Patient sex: M
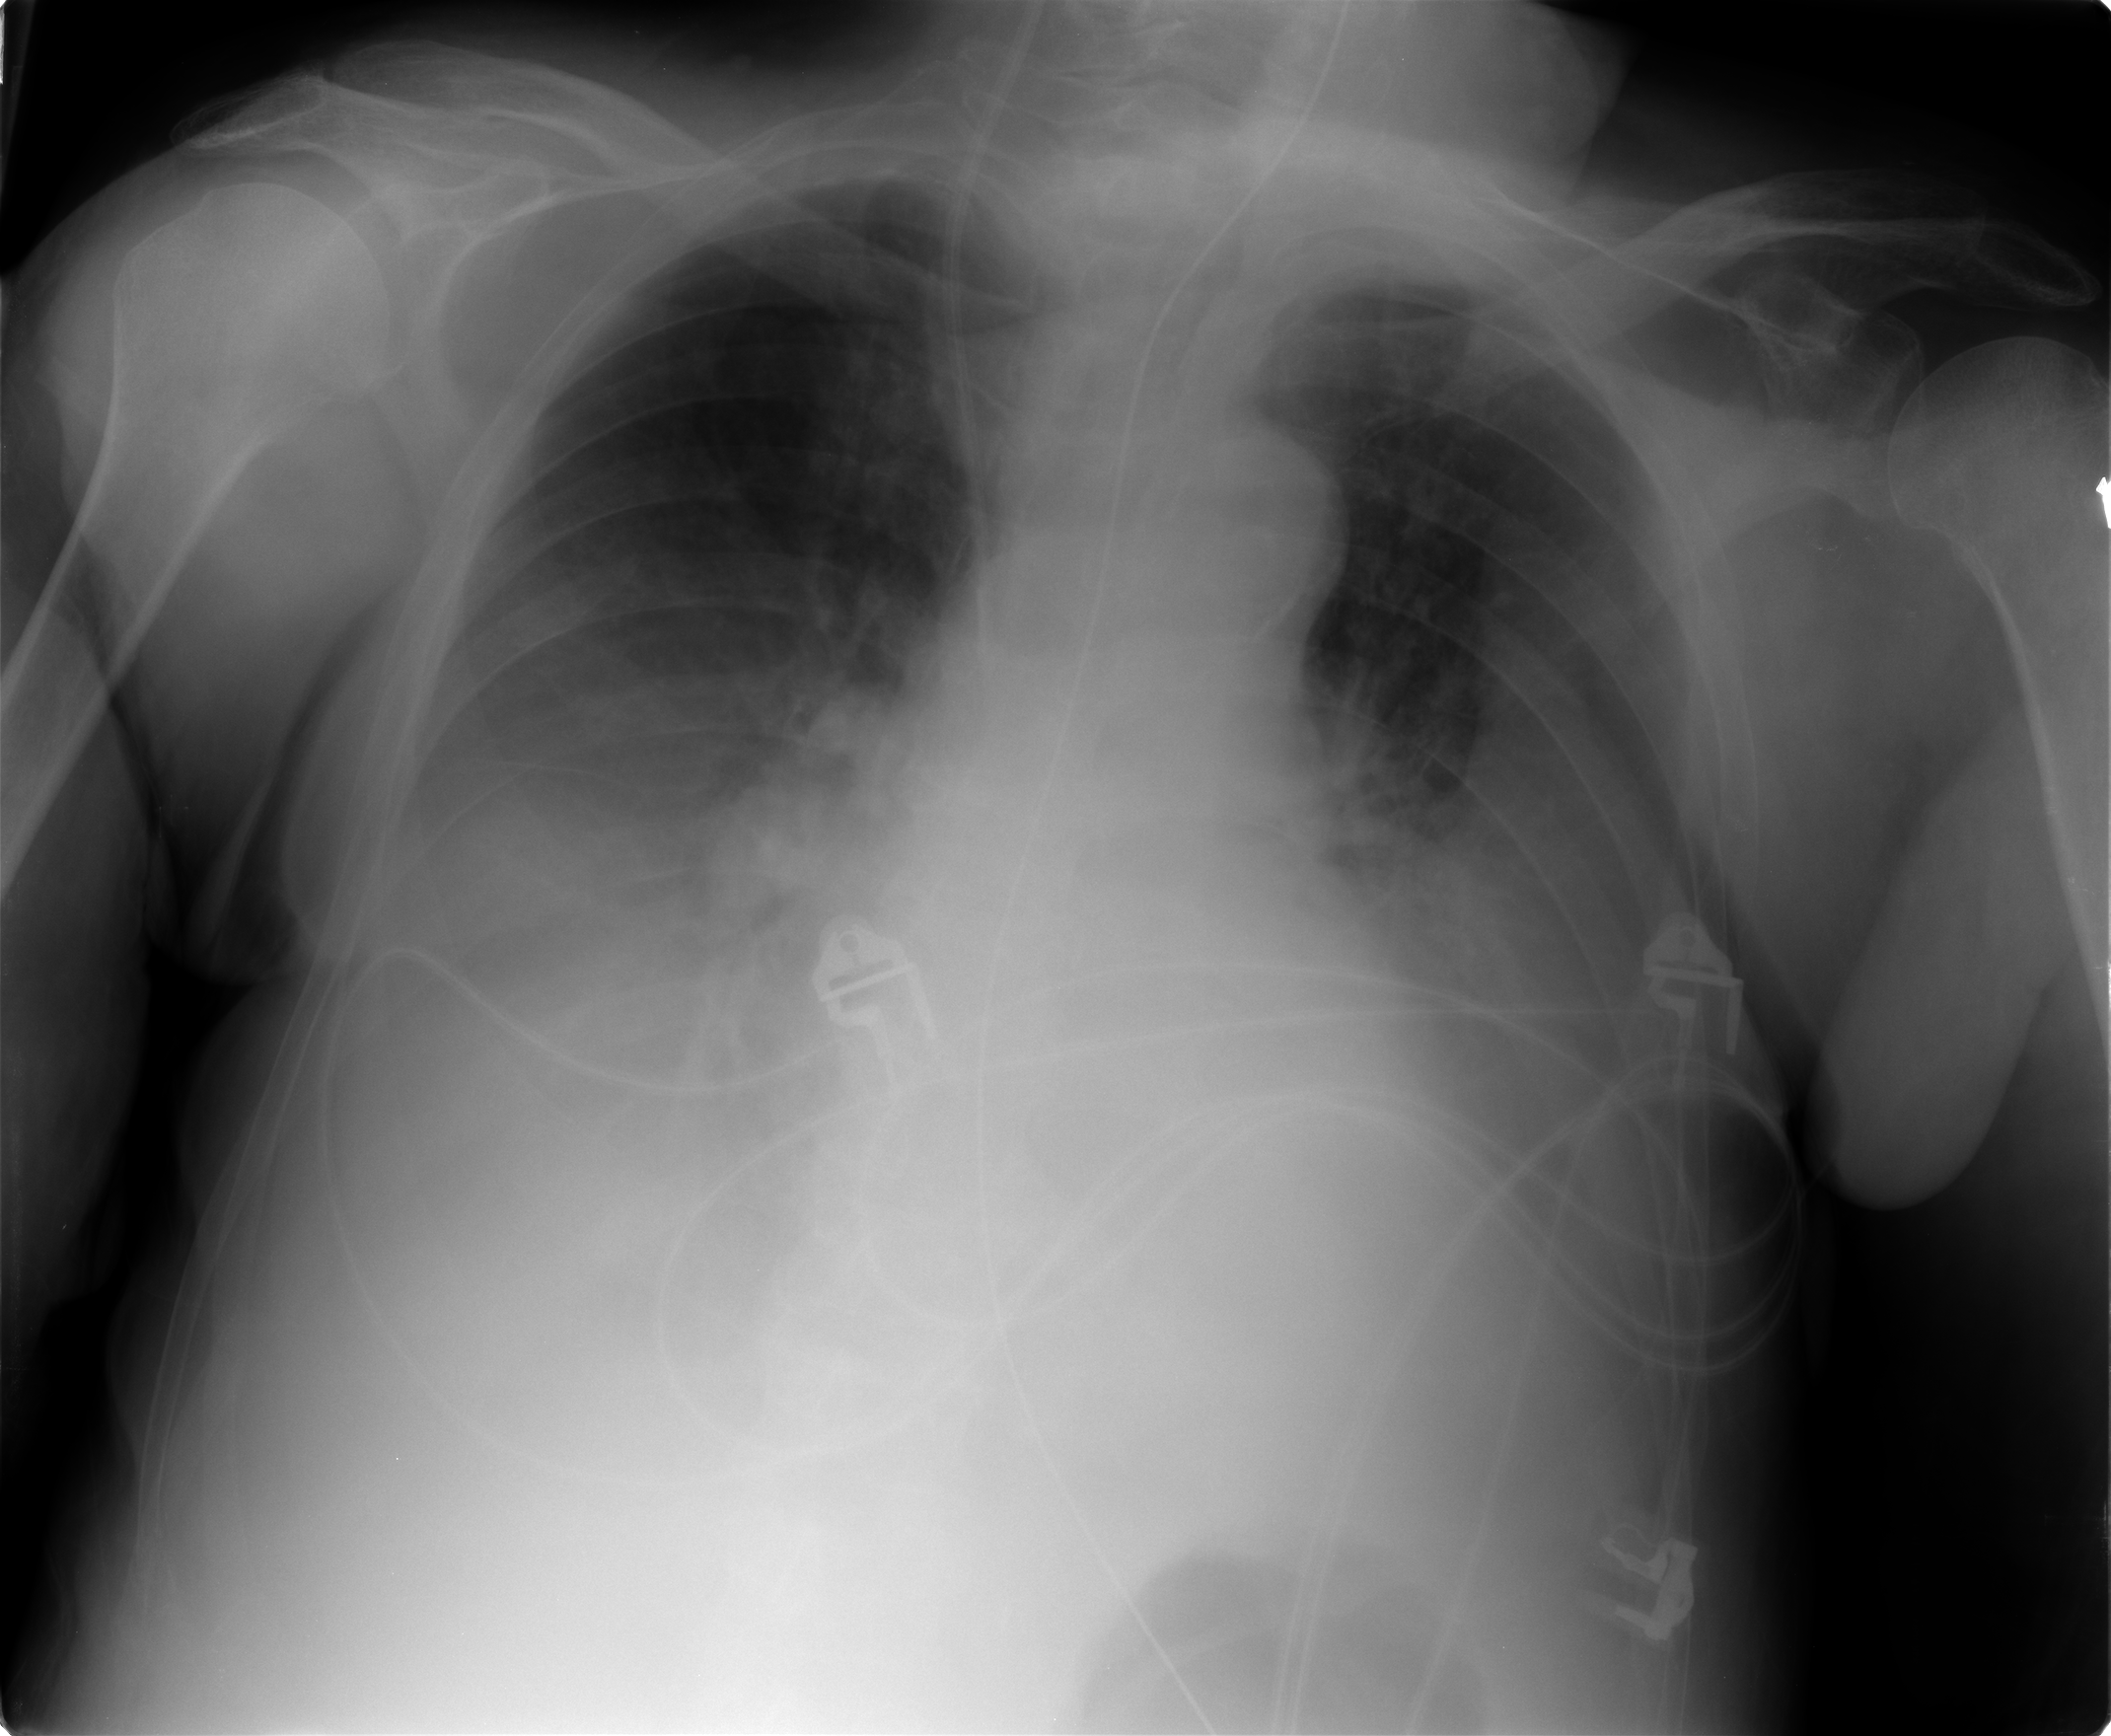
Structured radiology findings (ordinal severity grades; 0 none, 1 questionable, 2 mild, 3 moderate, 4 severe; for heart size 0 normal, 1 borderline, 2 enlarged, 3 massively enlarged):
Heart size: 0
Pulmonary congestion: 1
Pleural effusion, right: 3
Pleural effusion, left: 3
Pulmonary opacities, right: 1
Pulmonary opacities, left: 0
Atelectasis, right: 2
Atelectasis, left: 2